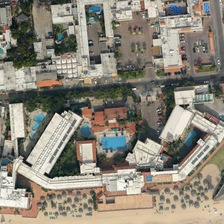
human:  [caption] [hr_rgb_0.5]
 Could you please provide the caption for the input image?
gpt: next to the beach is a vast resort .

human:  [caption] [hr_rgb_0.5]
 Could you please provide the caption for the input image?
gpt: there are many outdoor swimming pools in the resort .

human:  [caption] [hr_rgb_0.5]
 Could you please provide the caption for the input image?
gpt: there are many outdoor swimming pools in the resort .

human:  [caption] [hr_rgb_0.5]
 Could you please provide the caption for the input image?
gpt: next to the beach is a vast resort .

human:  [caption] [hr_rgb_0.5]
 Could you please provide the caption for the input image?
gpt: next to the beach is a vast resort .